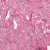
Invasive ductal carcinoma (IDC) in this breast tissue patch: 0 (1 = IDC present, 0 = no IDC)